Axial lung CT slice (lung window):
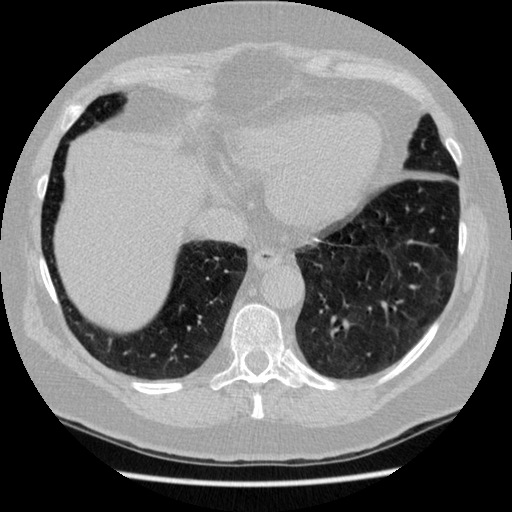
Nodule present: no